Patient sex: M
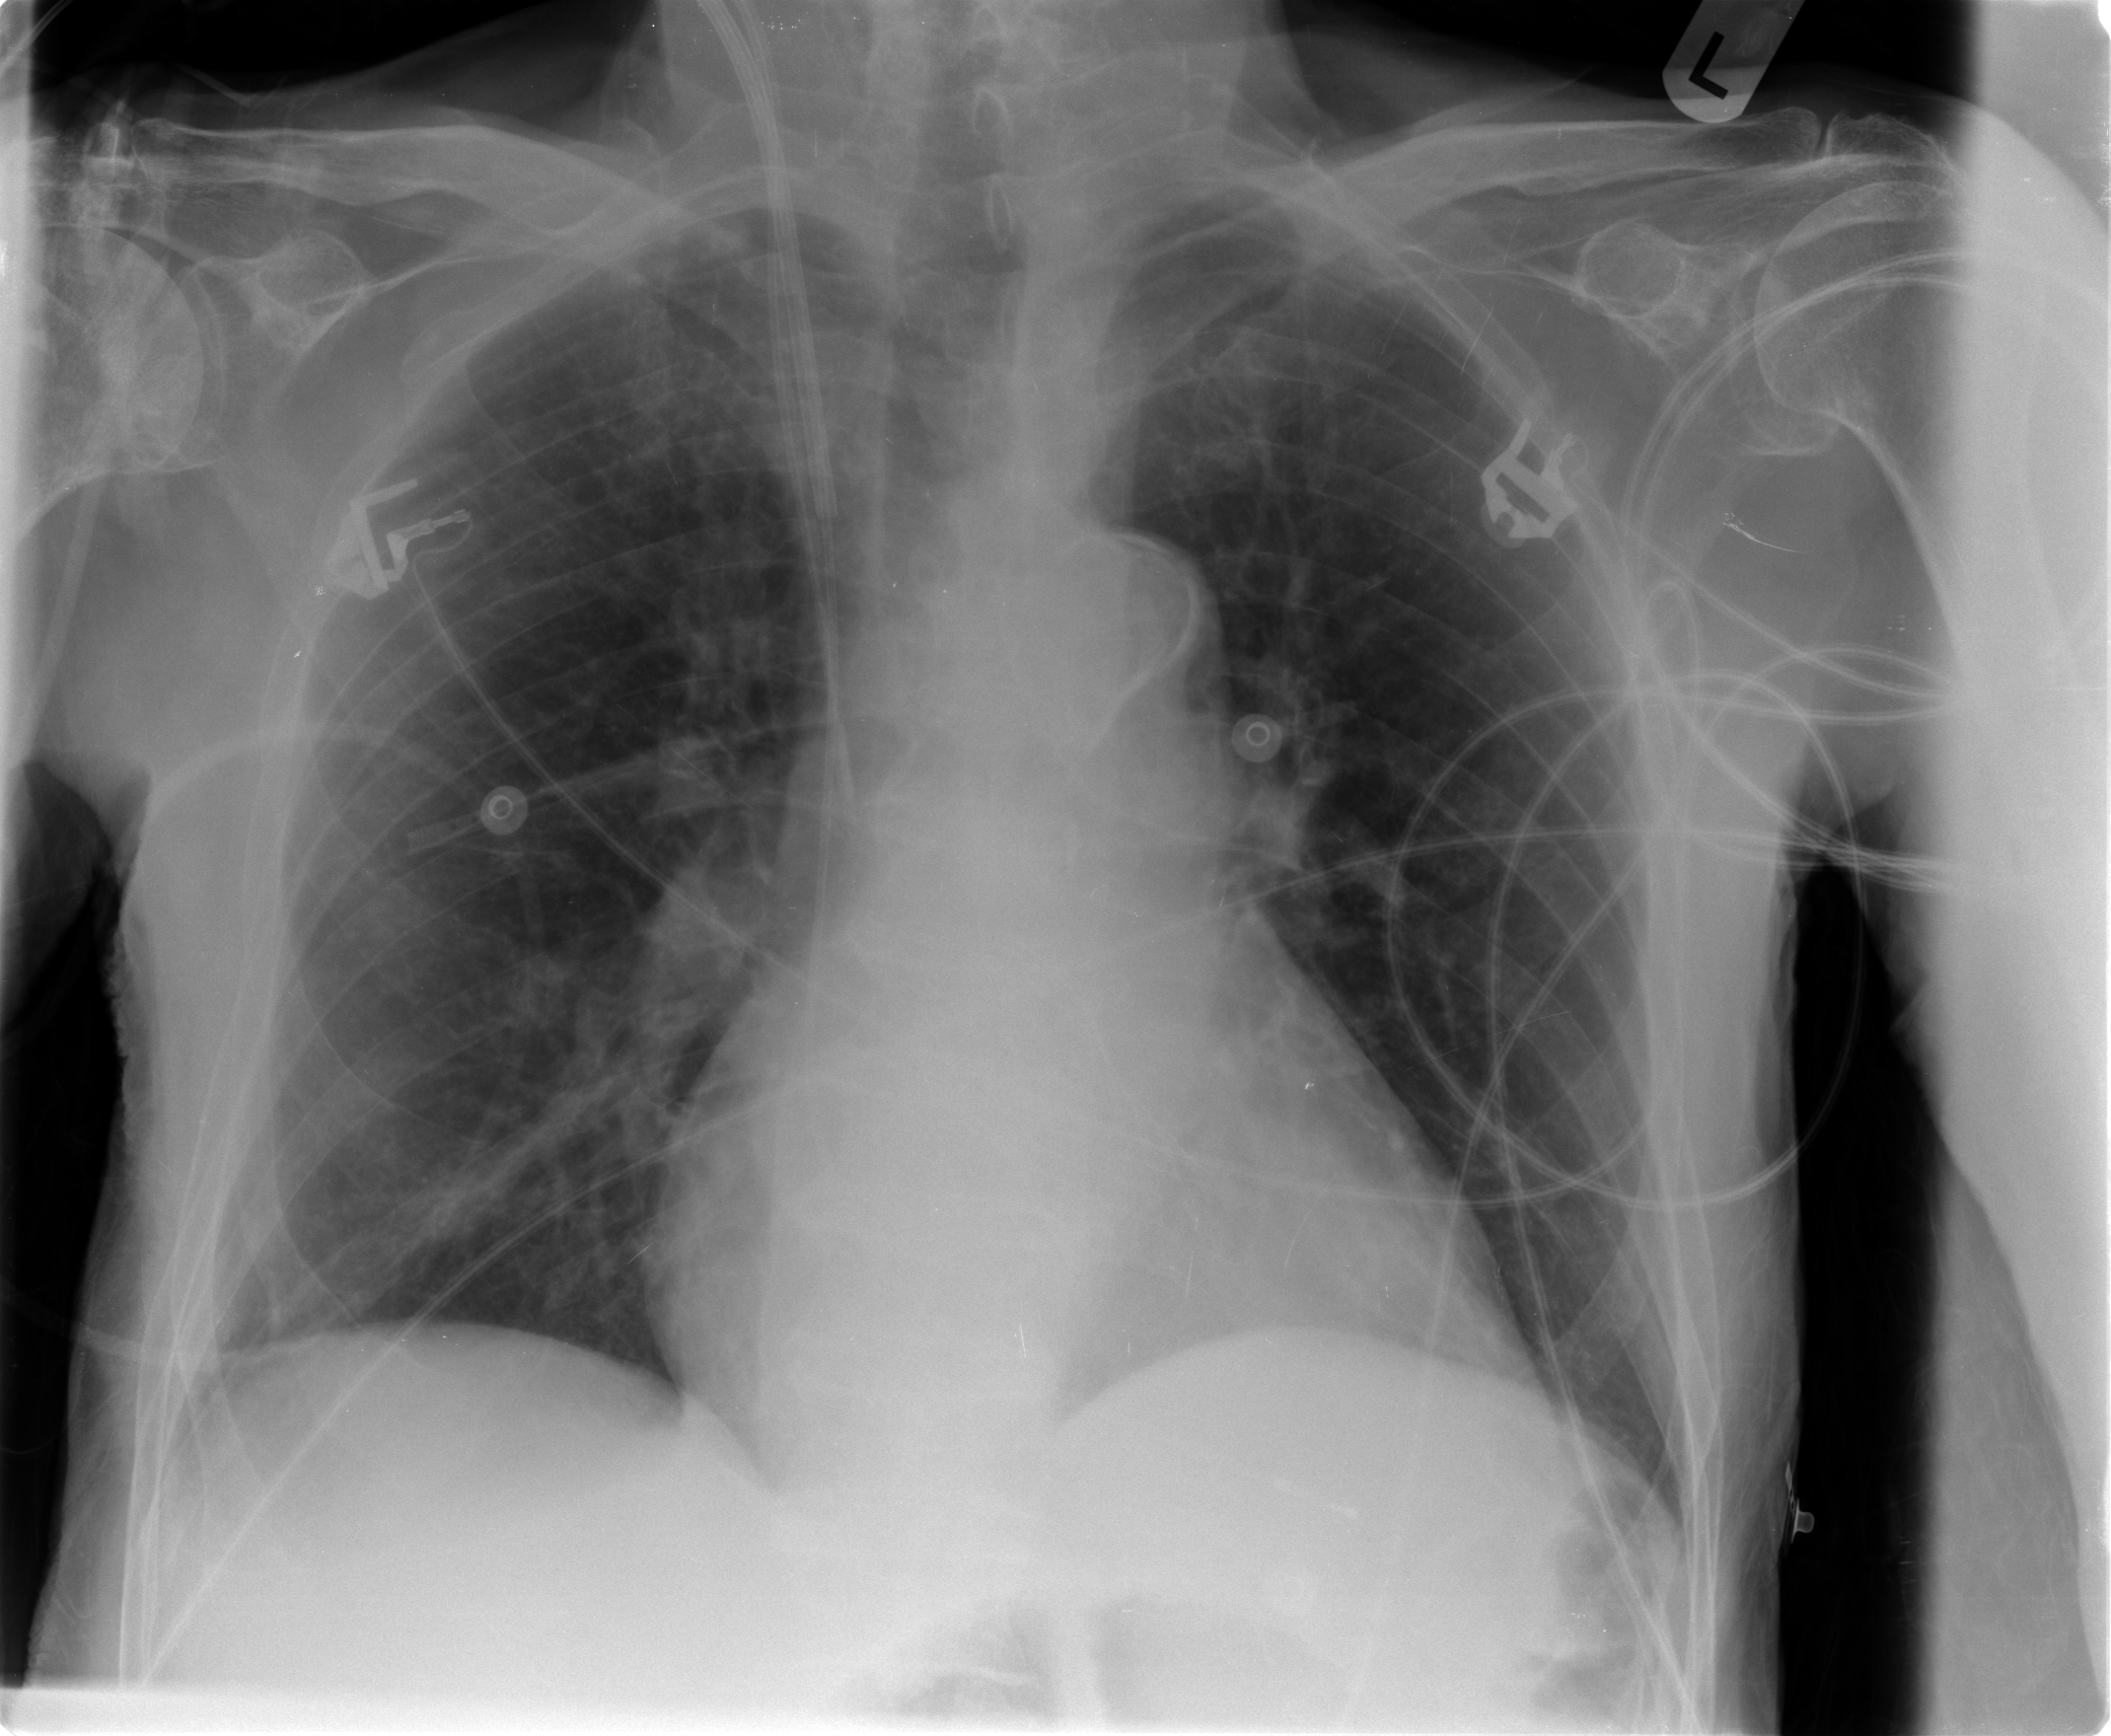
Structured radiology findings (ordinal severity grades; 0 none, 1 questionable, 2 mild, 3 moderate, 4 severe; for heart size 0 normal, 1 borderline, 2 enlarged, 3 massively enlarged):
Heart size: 0
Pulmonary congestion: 0
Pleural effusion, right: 0
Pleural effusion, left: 0
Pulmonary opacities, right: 2
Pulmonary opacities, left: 0
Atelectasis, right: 0
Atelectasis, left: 0